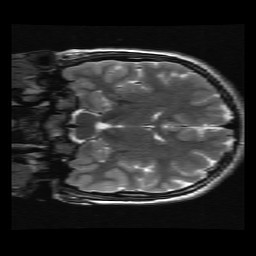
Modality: T2w
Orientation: coronal
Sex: female
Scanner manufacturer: ge
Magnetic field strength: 3 T
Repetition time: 5 s
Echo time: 0.1012 s